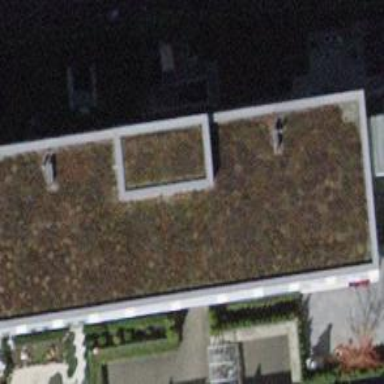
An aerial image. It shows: Building with flat roof.